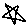
Label: star